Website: home-depot
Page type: customer-info-address
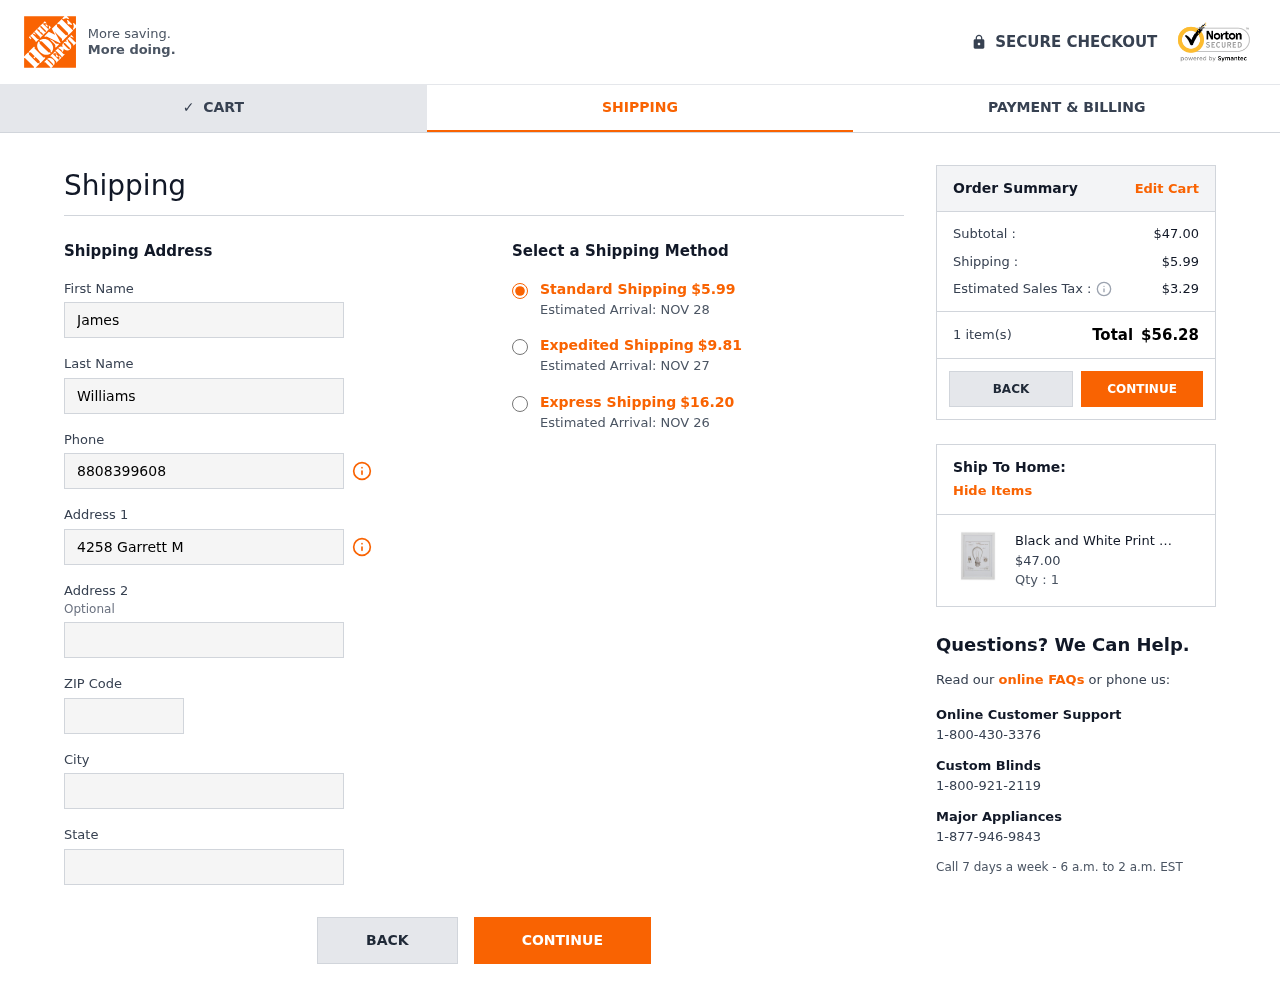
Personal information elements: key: PII_CITY
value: Williammouth
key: PII_FIRSTNAME
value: James
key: PII_LASTNAME
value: Williams
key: PII_PHONE
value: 8808399608
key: PII_POSTCODE
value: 97403
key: PII_STATE
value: Rhode Island
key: PII_STREET
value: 4258 Garrett Mews Suite 910
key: PII_STREET2
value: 564 Johnson Underpass
Product elements: key: PRODUCT1_NAME
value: Black and White Print of 1891 Bulb in White Frame, 15" x 21"
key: PRODUCT1_PRICE
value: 47
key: PRODUCT1_QUANTITY
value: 1
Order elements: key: ORDER_SHIPPING_COST
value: $5.99
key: ORDER_DELIVERY_DATE
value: Estimated Arrival: NOV 28
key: ORDER_SHIPPING_COST_EXPEDITED
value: $9.81
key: ORDER_DELIVERY_DATE_EXPEDITED
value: Estimated Arrival: NOV 27
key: ORDER_SHIPPING_COST_EXPRESS
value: $16.20
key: ORDER_DELIVERY_DATE_EXPRESS
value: Estimated Arrival: NOV 26
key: ORDER_SUBTOTAL
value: $47.00
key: ORDER_TAX
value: $3.29
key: ORDER_NUM_ITEMS
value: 1 item(s)
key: ORDER_TOTAL
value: $56.28